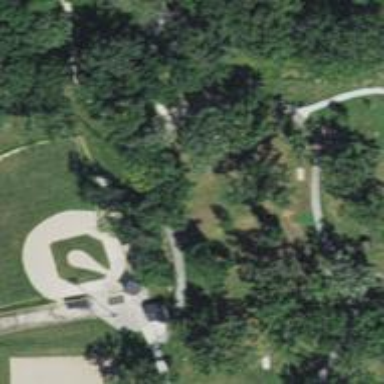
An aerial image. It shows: Hole for both golf and disc golf.